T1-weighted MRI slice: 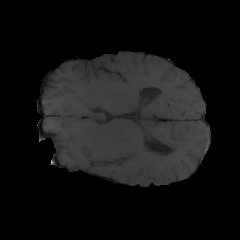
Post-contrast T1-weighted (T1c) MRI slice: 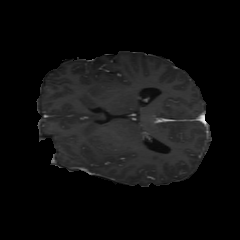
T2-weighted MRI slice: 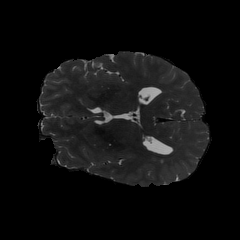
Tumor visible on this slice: no